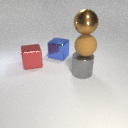
large red metal cube to the left of large gray metal cylinder